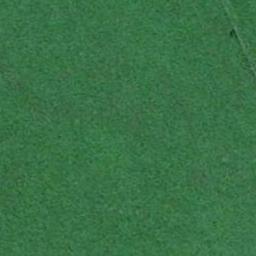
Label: meadow